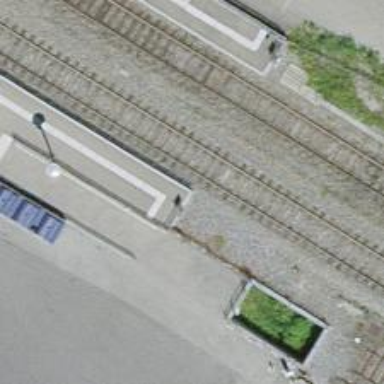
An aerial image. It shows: Platform edge at railway station.